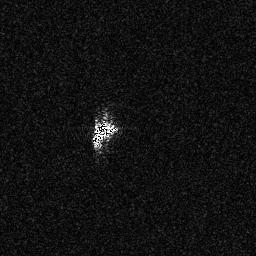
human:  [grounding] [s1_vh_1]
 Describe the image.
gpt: In the satellite image, there is  <ref>1 medium ship </ref> <box>[[35, 46, 44, 57, 0]]</box> located at center.